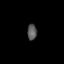
Tissue: prostate
Cell type: T cells
Senescence score: 0.1683
Nuclear area (px): 147
Mean DAPI intensity: 87.918